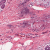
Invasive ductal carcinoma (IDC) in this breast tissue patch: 0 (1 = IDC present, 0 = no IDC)